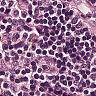
Metastatic tissue present: no